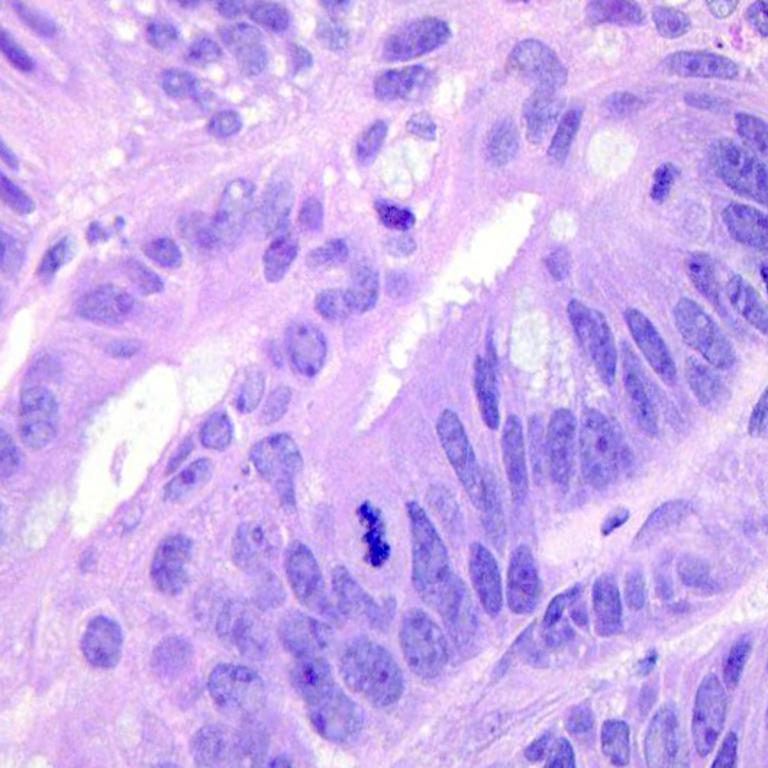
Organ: colon
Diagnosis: adenocarcinomas